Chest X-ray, PA view. Patient: 32 years old, sex F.
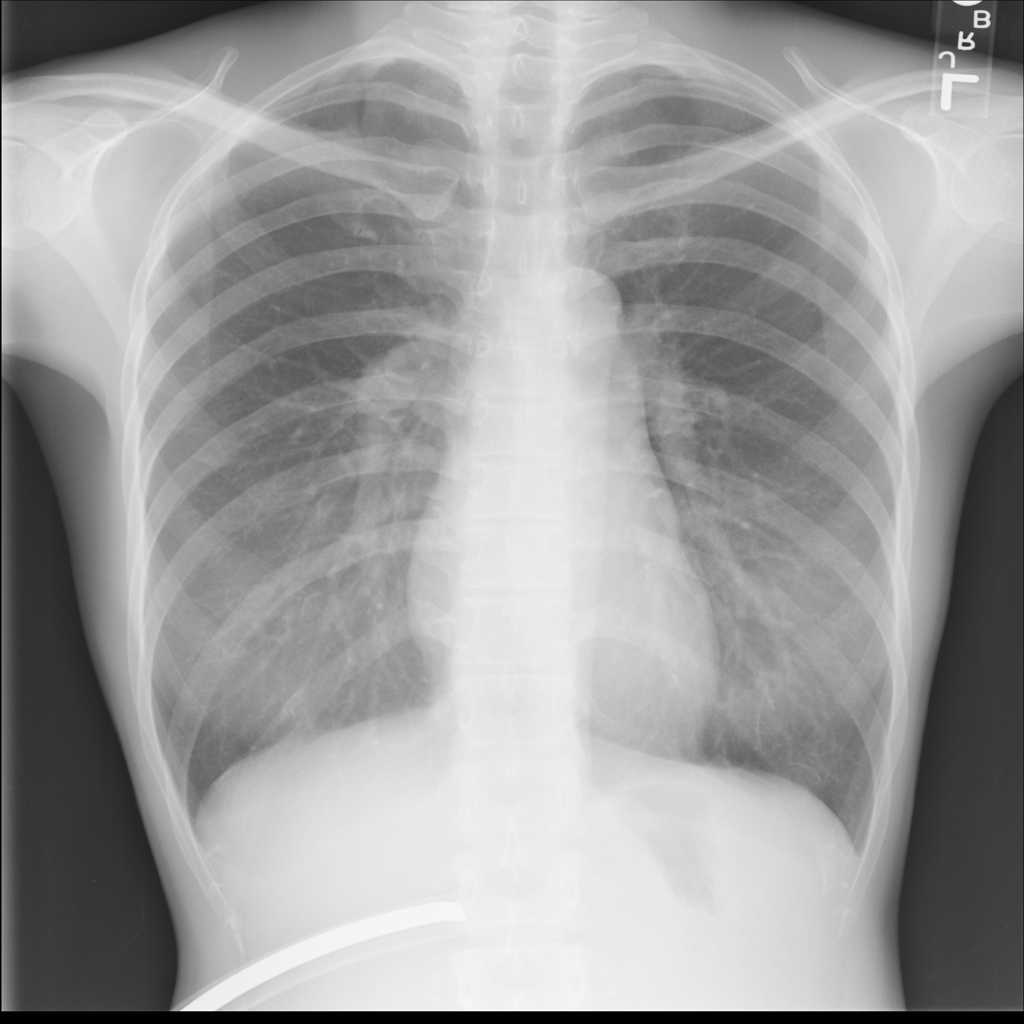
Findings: No Finding